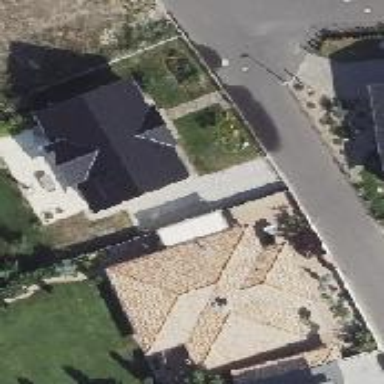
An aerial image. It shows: Hipped roof house.